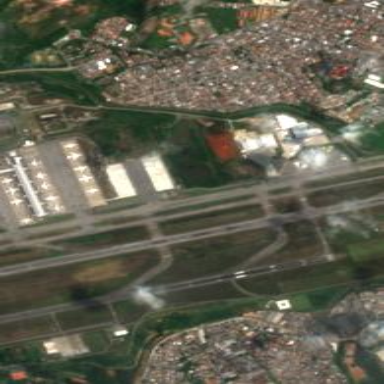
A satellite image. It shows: Asphalt taxiway at the airport.